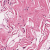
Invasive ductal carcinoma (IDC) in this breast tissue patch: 0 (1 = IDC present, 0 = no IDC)